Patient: sex M, age 36
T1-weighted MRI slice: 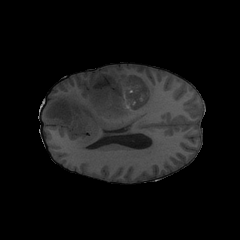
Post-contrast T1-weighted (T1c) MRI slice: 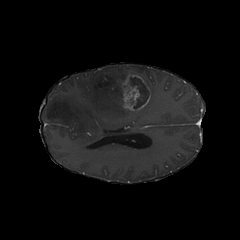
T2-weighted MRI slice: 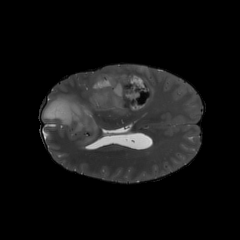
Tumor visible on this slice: yes
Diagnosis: Glioblastoma, IDH-wildtype
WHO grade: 4